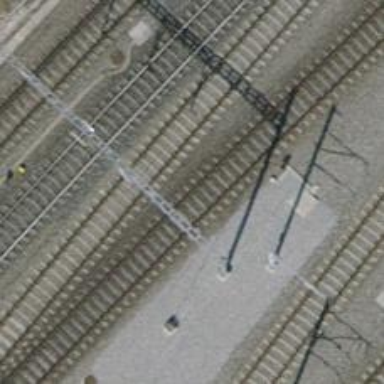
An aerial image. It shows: Single railway track with electrified contact line.